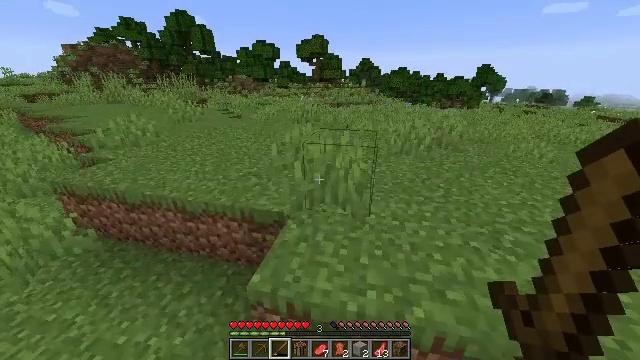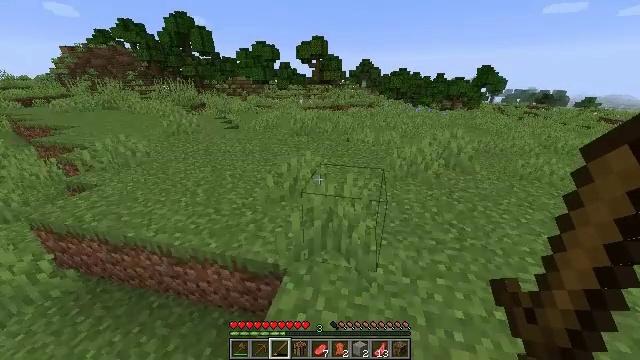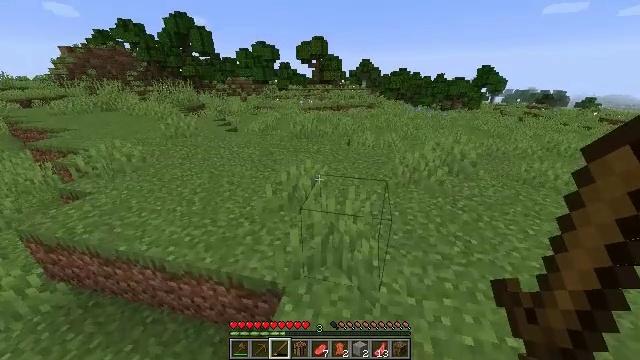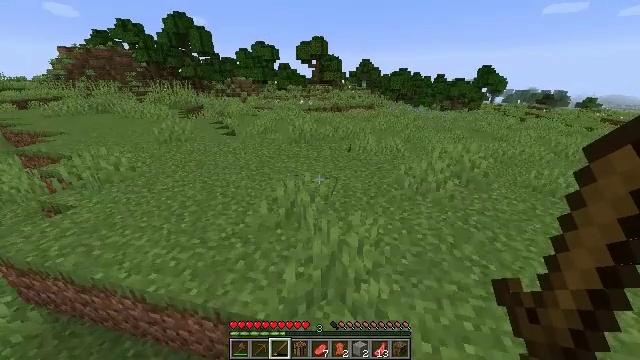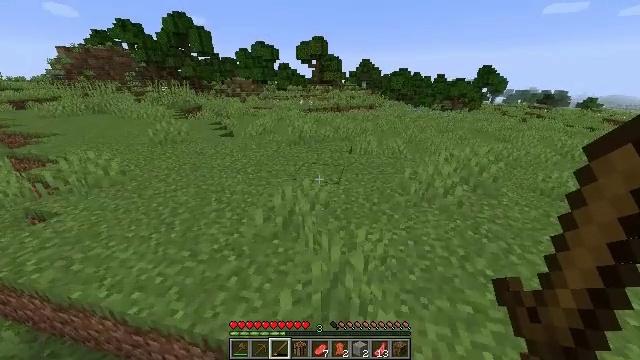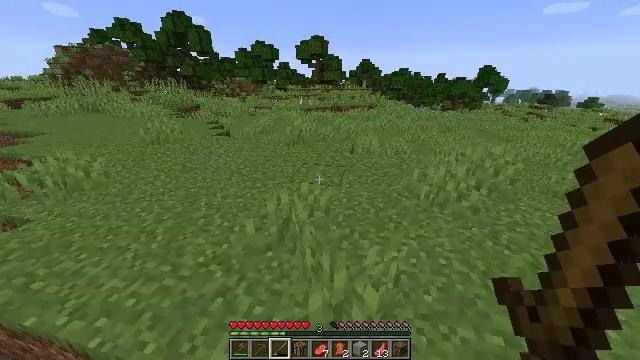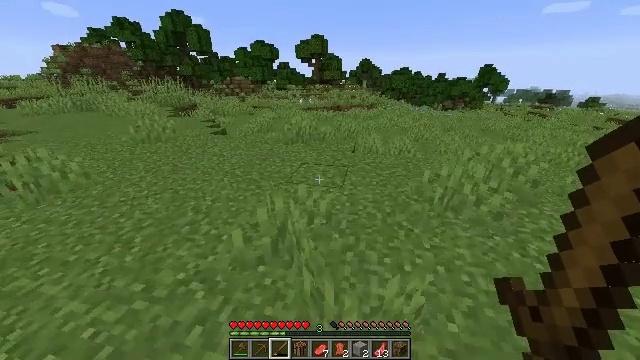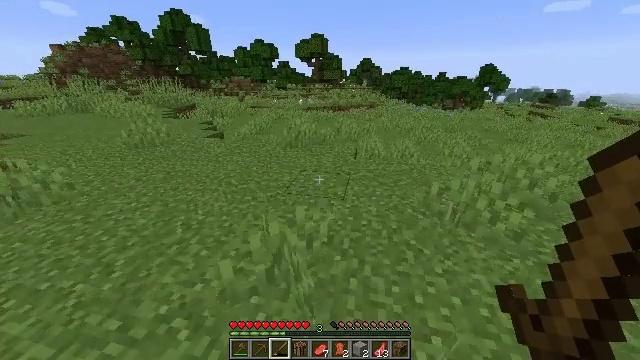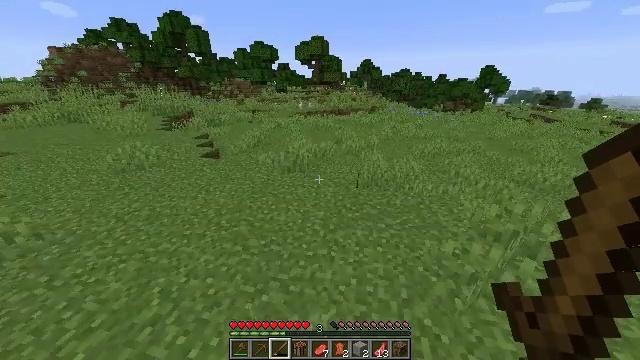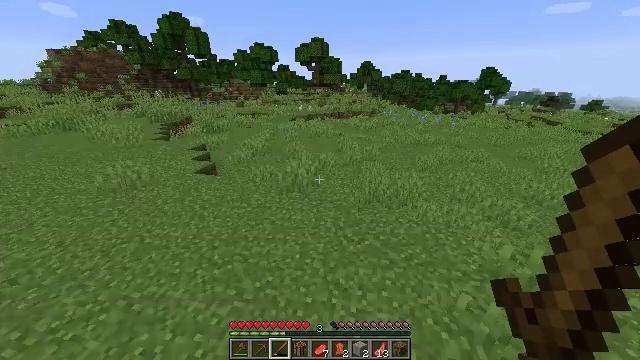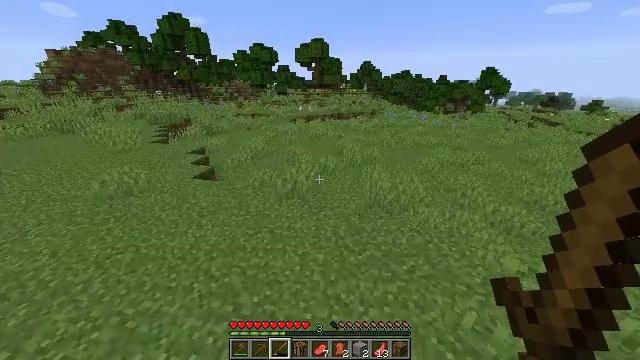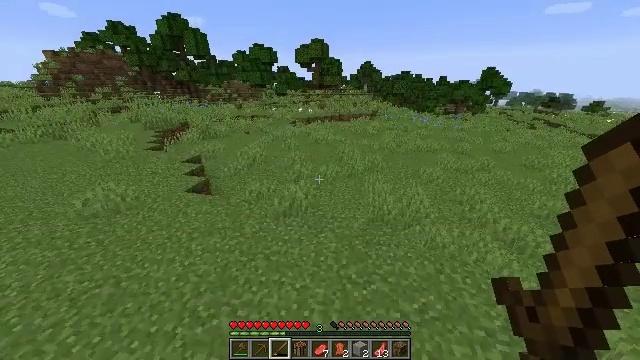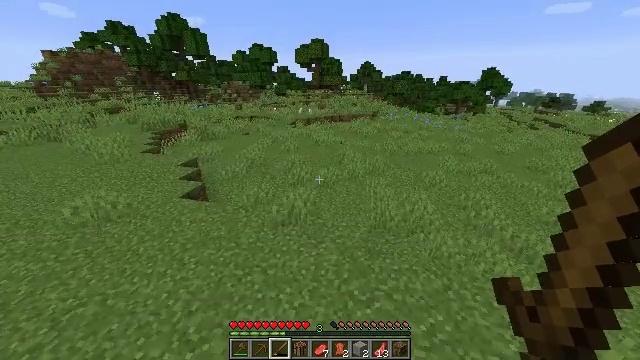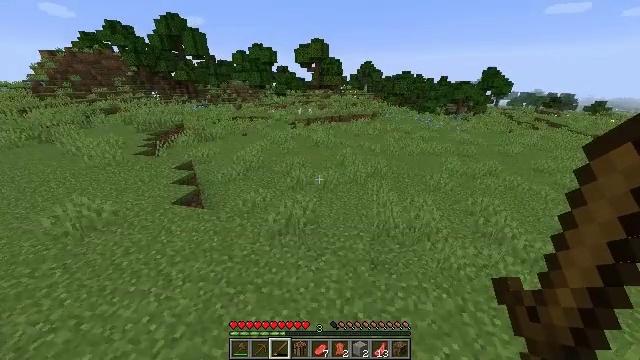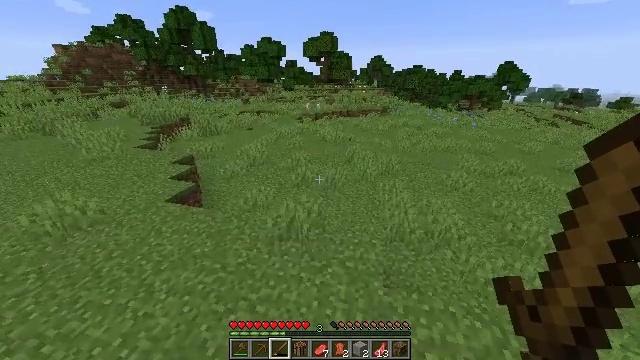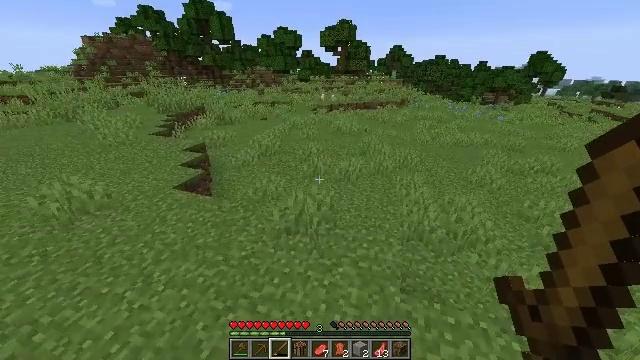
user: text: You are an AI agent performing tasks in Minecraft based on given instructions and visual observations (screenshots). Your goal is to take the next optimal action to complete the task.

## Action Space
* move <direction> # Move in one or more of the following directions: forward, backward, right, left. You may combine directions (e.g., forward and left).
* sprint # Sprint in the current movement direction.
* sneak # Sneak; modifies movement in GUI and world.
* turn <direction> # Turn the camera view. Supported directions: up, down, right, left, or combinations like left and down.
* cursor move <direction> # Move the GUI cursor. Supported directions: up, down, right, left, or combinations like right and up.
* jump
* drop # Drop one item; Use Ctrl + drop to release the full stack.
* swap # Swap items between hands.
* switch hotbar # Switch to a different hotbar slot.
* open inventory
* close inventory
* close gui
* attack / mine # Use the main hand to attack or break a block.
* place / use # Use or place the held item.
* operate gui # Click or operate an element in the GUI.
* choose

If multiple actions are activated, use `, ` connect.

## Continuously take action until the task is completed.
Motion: motion action
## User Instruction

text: Kill mobs.
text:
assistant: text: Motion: move forward, sprint
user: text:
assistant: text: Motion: move forward, sprint
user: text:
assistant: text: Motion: move forward, sprint
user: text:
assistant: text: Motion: move forward, sprint
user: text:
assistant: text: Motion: move forward, sprint
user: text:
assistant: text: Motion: move forward, sprint
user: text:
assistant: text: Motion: move forward, sprint, jump
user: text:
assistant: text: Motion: move forward, sprint, jump
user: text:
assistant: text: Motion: move forward, sprint, jump
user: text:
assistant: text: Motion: move forward, sprint, jump
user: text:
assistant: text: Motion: move forward, sprint, jump
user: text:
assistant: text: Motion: move forward, sprint
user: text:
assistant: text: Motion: move forward, sprint
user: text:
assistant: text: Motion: move forward, sprint, turn left and down
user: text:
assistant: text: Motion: move forward, sprint, turn left and down
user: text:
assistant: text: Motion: move forward, sprint
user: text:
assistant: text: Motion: move forward, sprint
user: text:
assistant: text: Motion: move forward, sprint
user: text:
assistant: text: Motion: move forward, sprint
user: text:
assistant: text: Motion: move forward, sprint
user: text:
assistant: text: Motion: move forward, sprint, turn up
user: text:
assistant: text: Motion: move forward, sprint, turn right and up
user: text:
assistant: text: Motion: move forward, sprint, turn left and up
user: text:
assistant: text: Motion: move forward, sprint, turn left and up
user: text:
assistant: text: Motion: move forward, sprint
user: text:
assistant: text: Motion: move forward, sprint
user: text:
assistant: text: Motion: move forward, sprint
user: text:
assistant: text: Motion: move forward, sprint
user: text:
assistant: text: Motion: move forward, sprint
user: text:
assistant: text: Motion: move forward, sprint